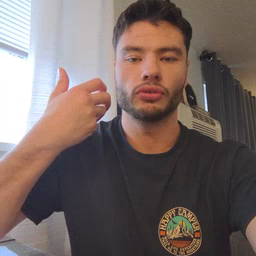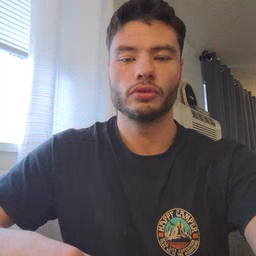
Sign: tiger